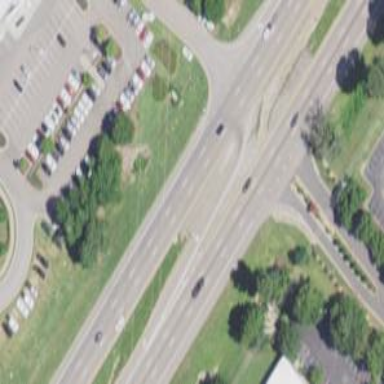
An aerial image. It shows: Asphalt trunk link road.